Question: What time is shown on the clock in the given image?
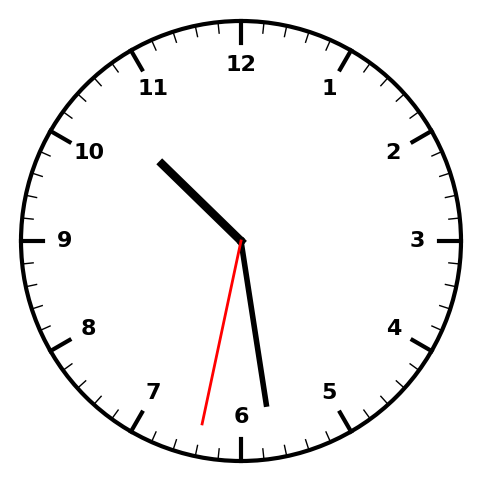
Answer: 10:28:32